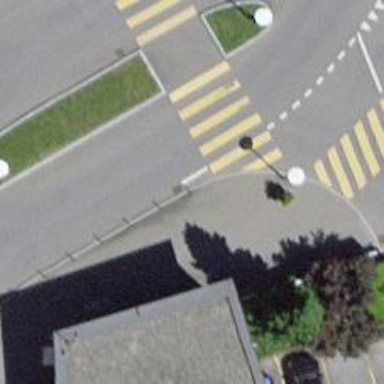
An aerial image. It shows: Bollard barrier.